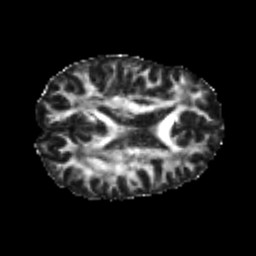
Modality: FA
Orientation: axial
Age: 20
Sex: male
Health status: healthy
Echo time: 0.074 s